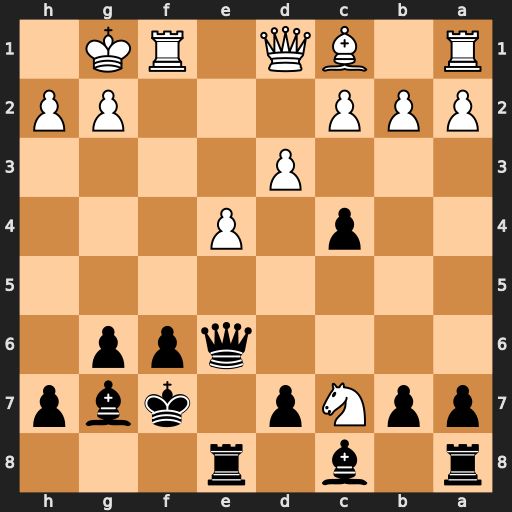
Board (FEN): r1b1r3/ppNp1kbp/4qpp1/8/2p1P3/3P4/PPP3PP/R1BQ1RK1
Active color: b
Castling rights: -
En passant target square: -
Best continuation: Qb6+ d4 Qxc7